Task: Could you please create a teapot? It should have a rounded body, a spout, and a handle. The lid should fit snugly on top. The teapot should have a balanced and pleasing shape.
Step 32:
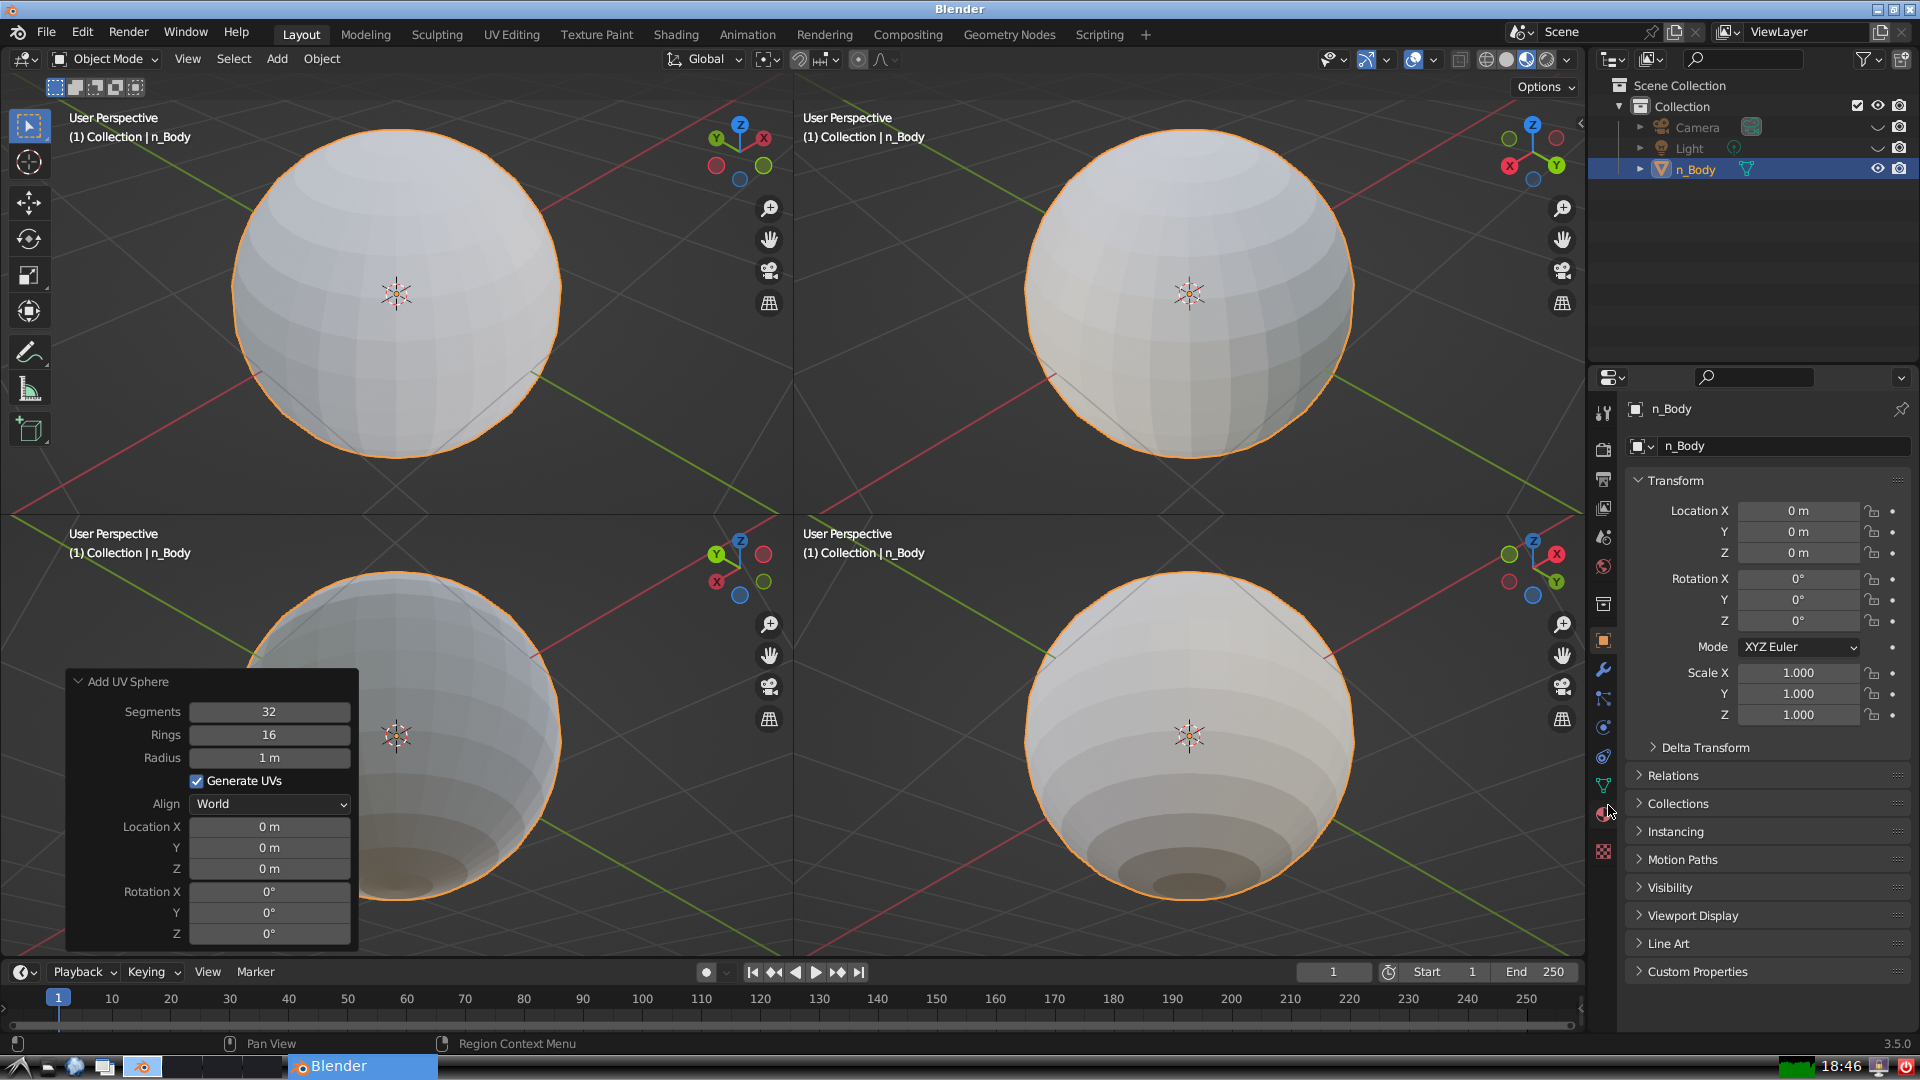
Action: click: no